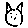
Label: cat